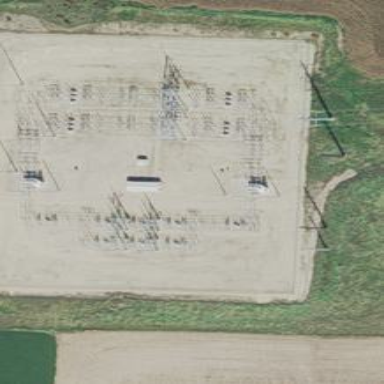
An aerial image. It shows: Switch used for power control.